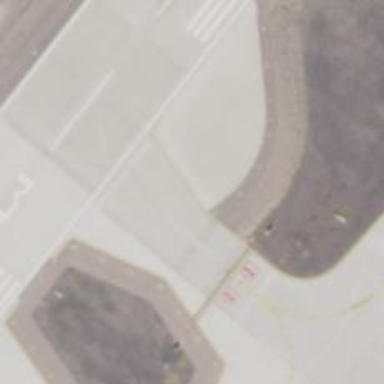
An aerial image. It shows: View of taxiway at the airport.